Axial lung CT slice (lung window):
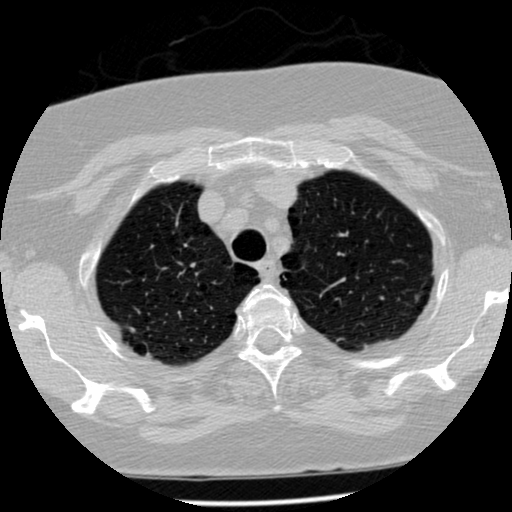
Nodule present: no